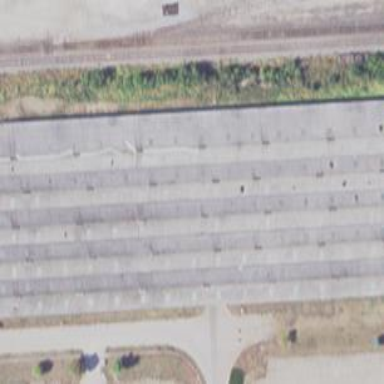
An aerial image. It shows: Carport building used for parking.